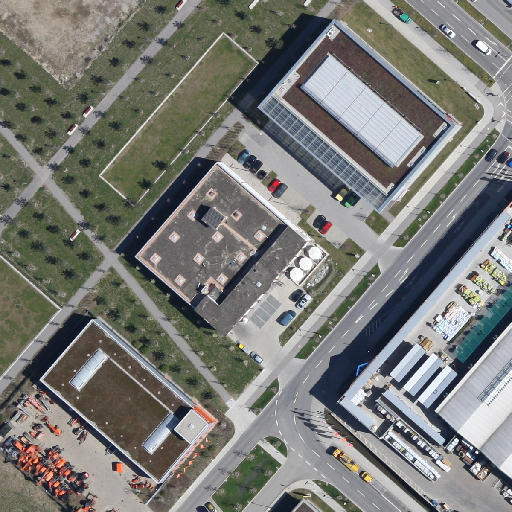
Referring expression: road